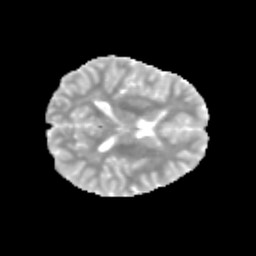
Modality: MD
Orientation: axial
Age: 12
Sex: female
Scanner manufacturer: siemens
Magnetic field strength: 3 T
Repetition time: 3.8 s
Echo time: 0.07 s